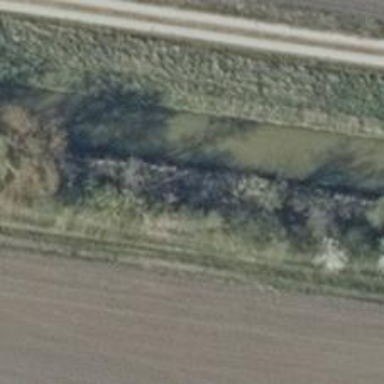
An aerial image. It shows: Row of deciduous broadleaved trees.